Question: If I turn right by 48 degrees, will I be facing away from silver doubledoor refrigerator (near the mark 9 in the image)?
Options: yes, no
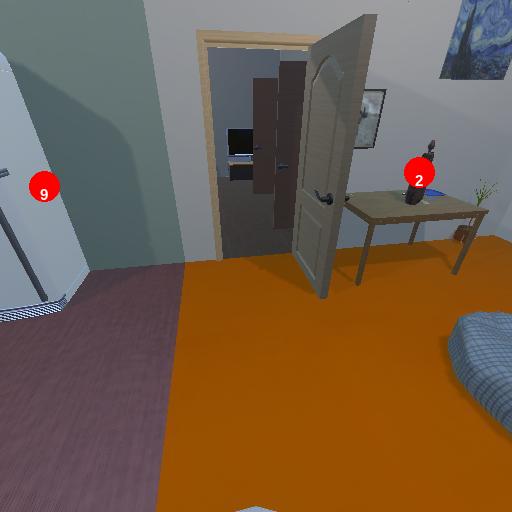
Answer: yes